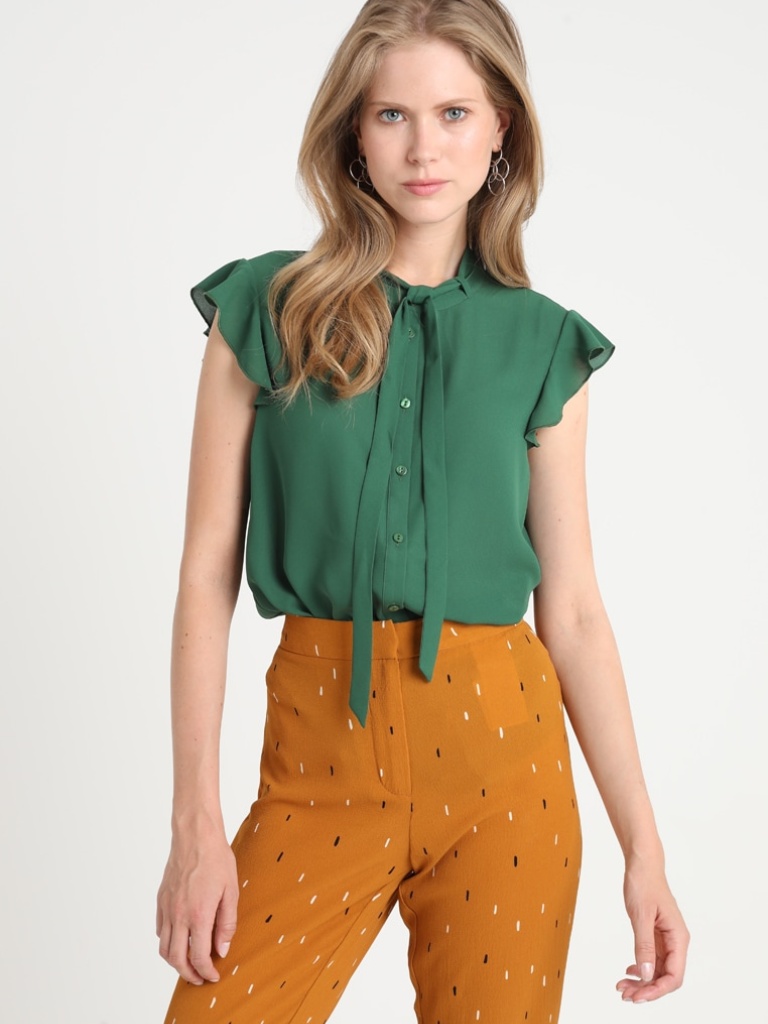
chiffon relaxed sleeveless hip length Fully Tucked in tie blouse